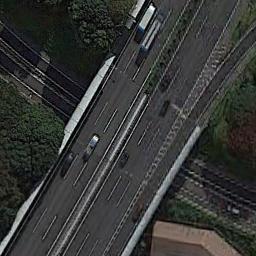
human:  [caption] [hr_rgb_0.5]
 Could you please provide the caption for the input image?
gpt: Several cars are on the overpass .

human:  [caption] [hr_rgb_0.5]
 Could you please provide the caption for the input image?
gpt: An overpass is bent into two circles .

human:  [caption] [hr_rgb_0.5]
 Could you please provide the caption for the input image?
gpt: The cross-line overpass is over the road and some cars are driving on the road and the overpass .

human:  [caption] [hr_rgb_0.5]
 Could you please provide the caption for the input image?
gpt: The overpass is next to some trees with some cars .

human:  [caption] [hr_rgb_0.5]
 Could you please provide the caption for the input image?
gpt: There are some green trees and a brown building beside the overpass .